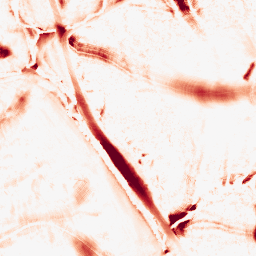
Category: morphological
Decomposition family: morphological
Decomposition parameters: operation: opening
size: 20
Upsampling method: quadratic
Upsampling parameters: scale: 4
Upsampling scale: 4